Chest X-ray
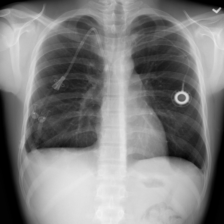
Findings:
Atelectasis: negative
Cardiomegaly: negative
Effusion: negative
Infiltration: negative
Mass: negative
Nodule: negative
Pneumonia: negative
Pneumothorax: negative
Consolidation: negative
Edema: negative
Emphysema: negative
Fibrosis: negative
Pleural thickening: negative
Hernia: negative